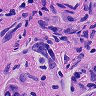
Metastatic tissue present: yes